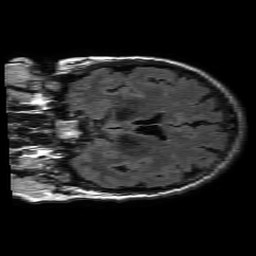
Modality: FLAIR
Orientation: coronal
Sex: female
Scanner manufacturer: philips
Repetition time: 11 s
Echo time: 0.125 s